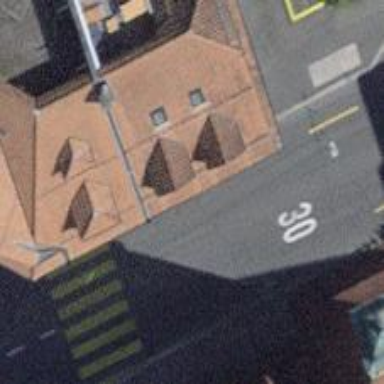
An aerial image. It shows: Residential road with asphalt surface. It has separate cycle lane and trolley wires overhead.